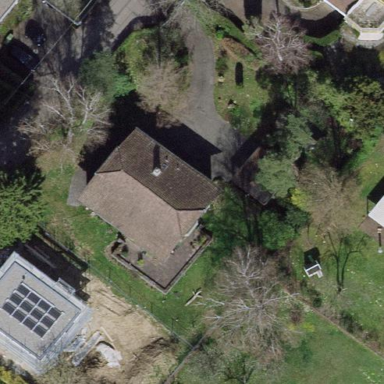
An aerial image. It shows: Garden enclosed by fence.